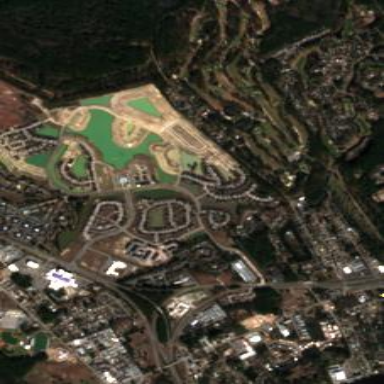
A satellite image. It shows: Golf course.